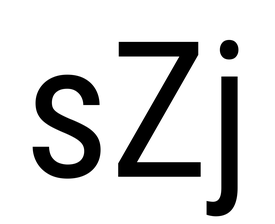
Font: Roboto_Condensed_Regular